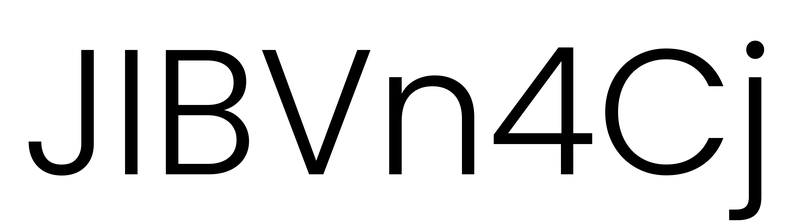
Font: Poppins-Light